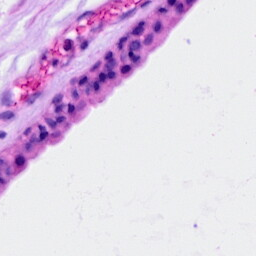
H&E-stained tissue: Ovarian